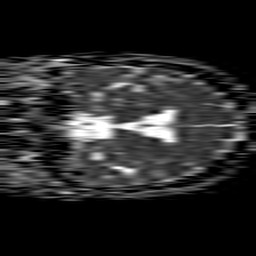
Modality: ADC
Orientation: coronal
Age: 55
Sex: female
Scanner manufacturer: philips
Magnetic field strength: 1.5 T
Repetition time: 4.6 s
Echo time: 0.08631 s